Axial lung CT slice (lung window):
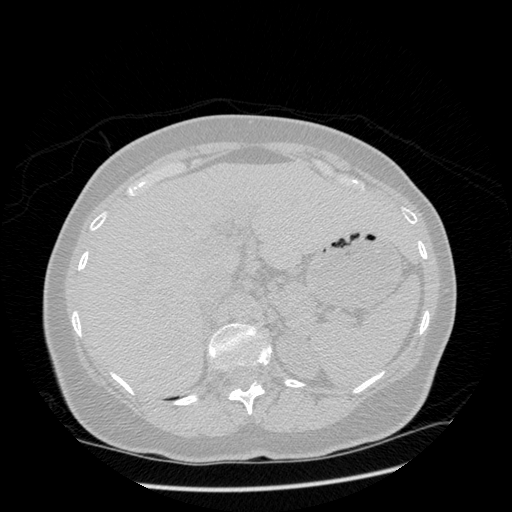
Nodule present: no